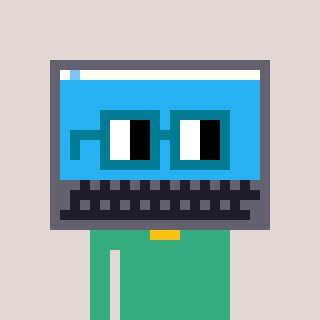
a pixel art character with square dark green glasses, a laptop-shaped head and a teal-colored body on a warm background